Field crop: maize
Growth stage: 2
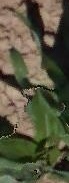
Species: maize